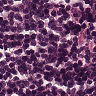
Metastatic tissue present: no